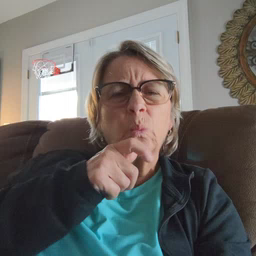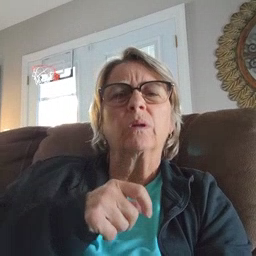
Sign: who